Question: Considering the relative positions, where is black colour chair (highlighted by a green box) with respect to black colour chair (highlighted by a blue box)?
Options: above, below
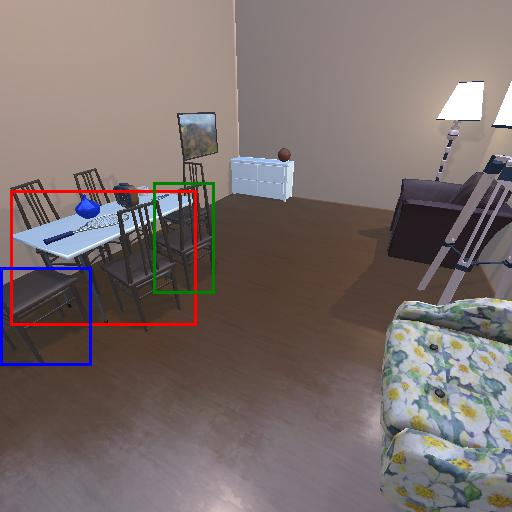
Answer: above